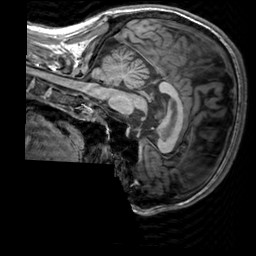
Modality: T1w
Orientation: sagittal
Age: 23
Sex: male
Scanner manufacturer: siemens
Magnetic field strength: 3 T
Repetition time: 2.3 s
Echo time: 0.00303 s